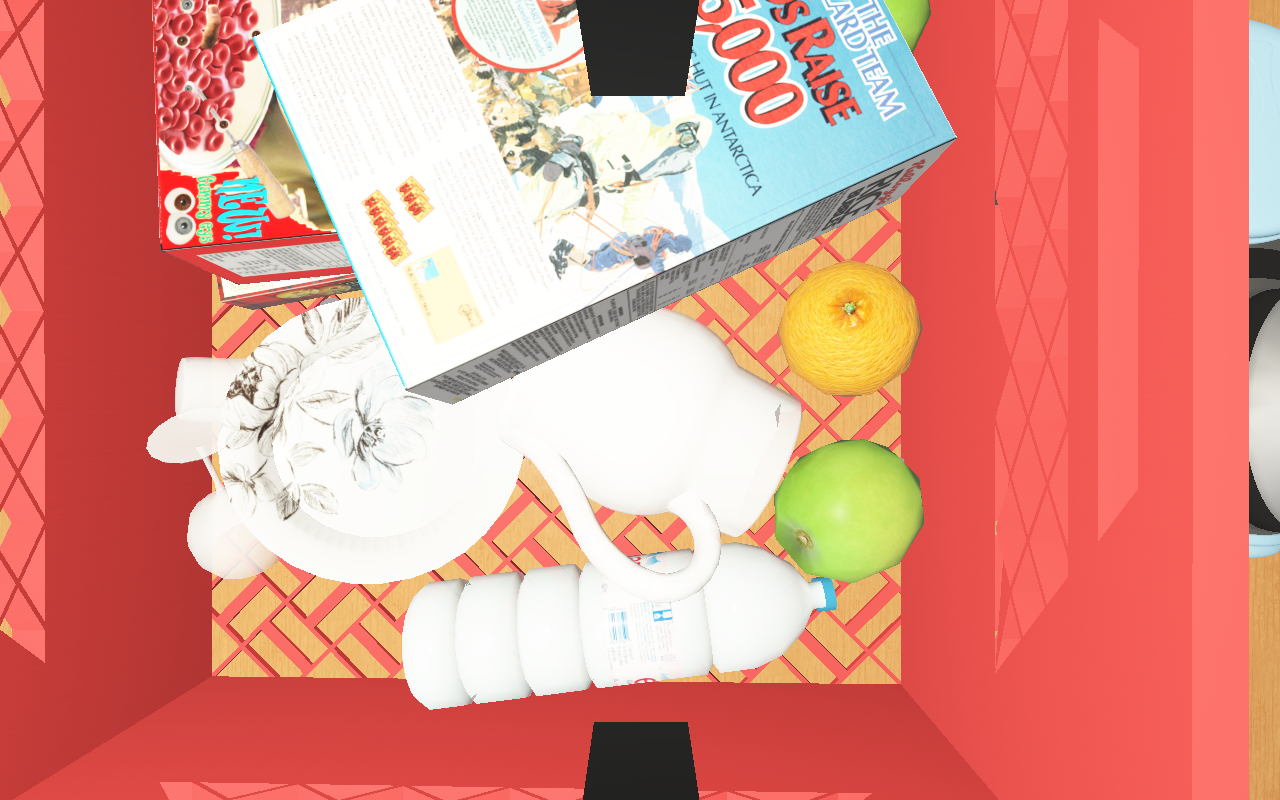
Objects in the scene:
carafe
water bottle
apple
orange
orange
jam jar
cereal box
biscuit box